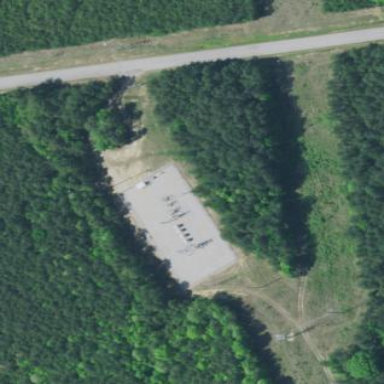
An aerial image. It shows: Distribution level power substation enclosed by fence.